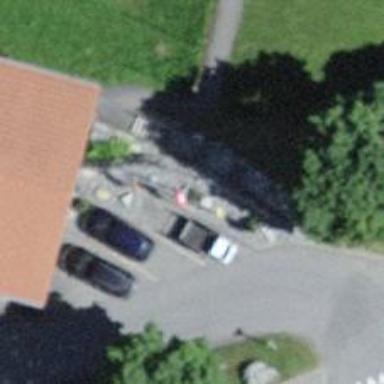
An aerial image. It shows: Flagpole structure.